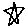
Label: star